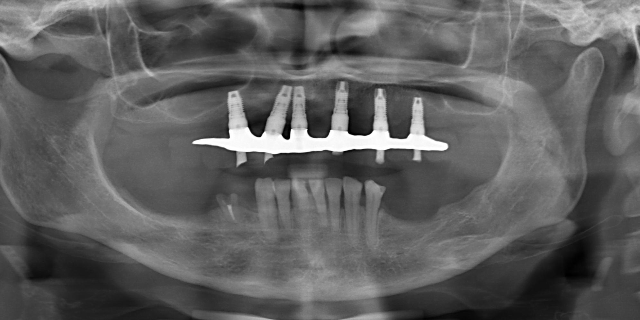
adult